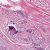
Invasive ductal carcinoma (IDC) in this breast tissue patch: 1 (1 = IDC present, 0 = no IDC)